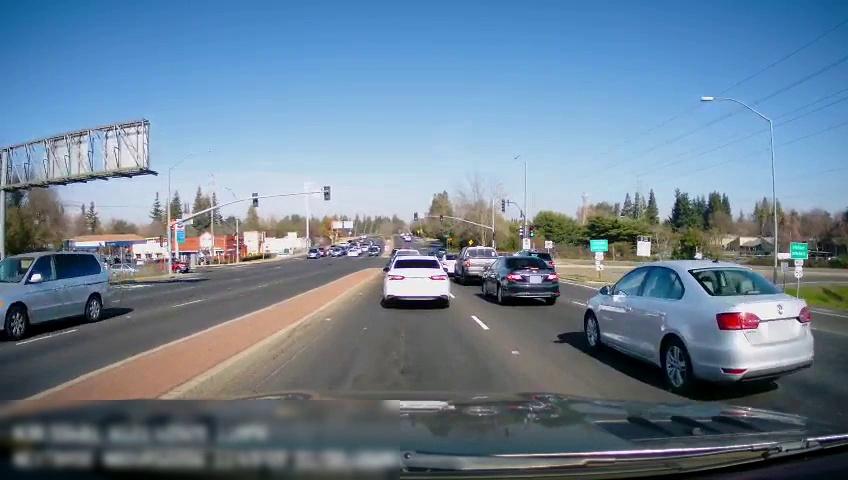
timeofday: Day
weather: Sunny
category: Drivable Space
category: Drivable Space
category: Vehicles | Car
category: Vehicles | Car
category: Vehicles | SUV
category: Vehicles | SUV
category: Vehicles | SUV
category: Vehicles | SUV
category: Vehicles | Car
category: Vehicles | Car
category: Vehicles | Truck
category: Vehicles | Car
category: Vehicles | Car
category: Vehicles | SUV
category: Vehicles | SUV
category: Lanes | Current Lane
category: Lanes | Alternate Lane
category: Lanes | Opposite Lane
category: Lanes | Alternate Lane
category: Traffic | Signs
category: Traffic | Signs
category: Traffic | Lights
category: Traffic | Lights
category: Traffic | Lights
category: Traffic | Lights
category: Traffic | Lights